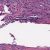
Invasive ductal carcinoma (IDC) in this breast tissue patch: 0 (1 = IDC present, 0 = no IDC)